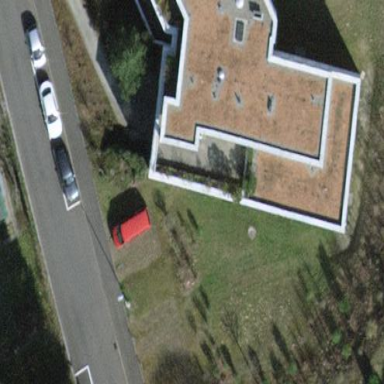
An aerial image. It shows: Building part with flat roof.